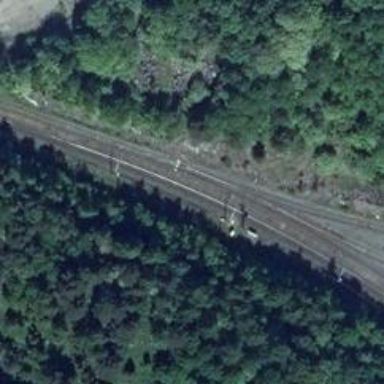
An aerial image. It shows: Railway track with continuous electrified contact line.